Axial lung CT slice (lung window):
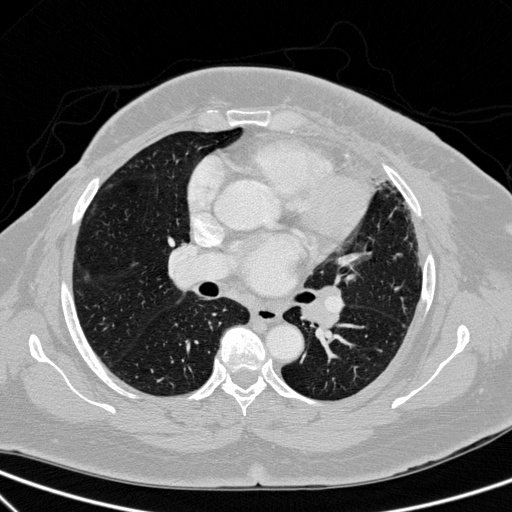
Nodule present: no